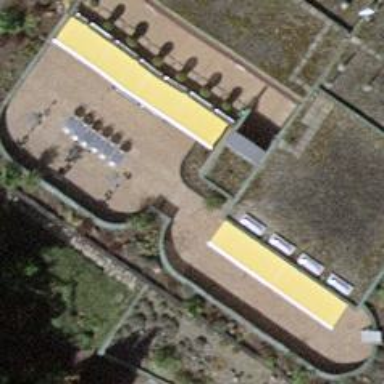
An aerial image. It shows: Building part with flat roof.